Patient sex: M
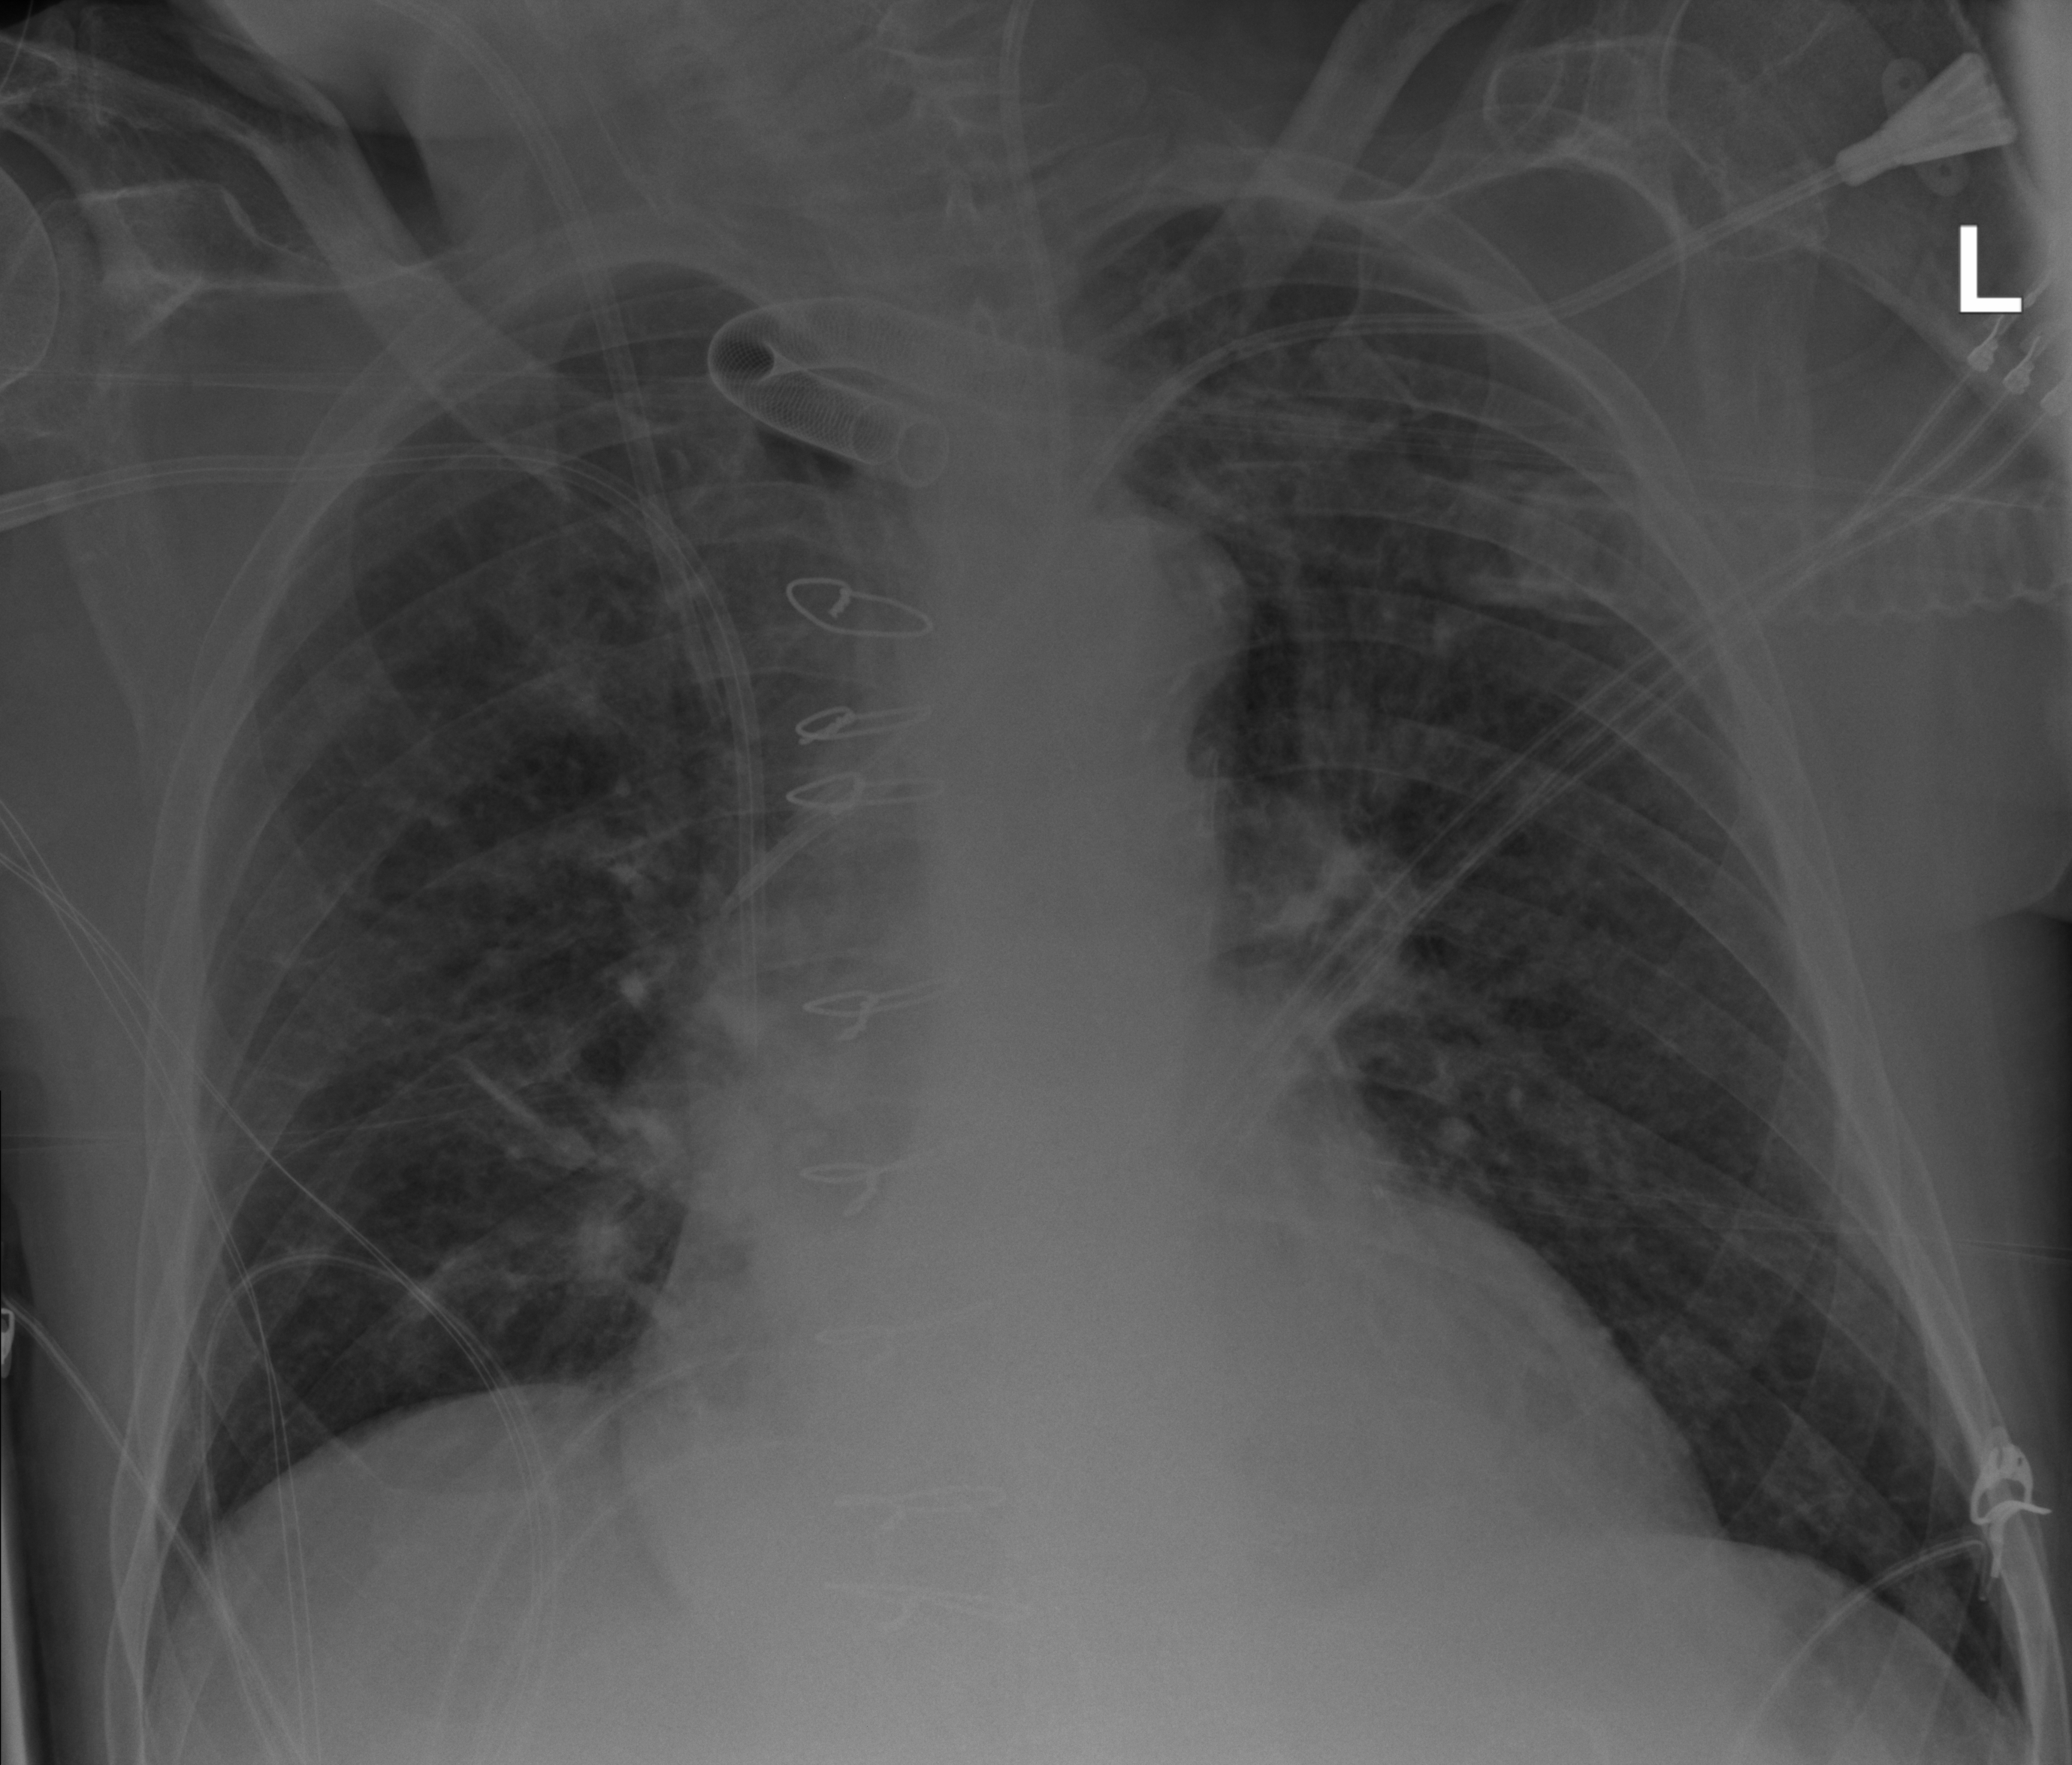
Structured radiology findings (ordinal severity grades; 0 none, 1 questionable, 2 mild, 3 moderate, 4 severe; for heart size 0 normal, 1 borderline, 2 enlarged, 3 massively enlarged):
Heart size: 2
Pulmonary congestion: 0
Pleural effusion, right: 0
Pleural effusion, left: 0
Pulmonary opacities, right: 1
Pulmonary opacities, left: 1
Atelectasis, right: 1
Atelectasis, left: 0